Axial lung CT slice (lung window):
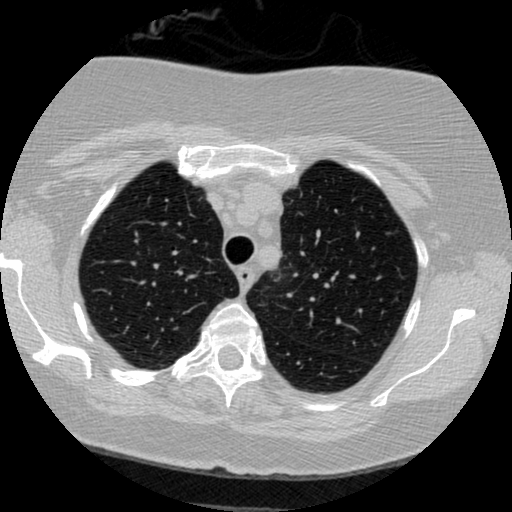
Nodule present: no